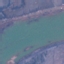
Land use / land cover: River